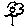
Label: flower